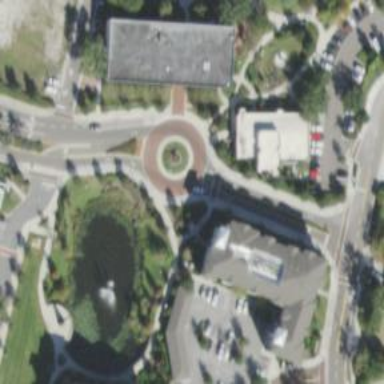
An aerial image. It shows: Public building.